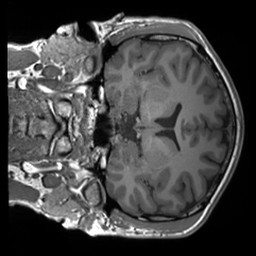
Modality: T1w
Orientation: coronal
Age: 24
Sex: male
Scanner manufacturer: siemens
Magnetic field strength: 3 T
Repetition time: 1.8 s
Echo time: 0.00232 s